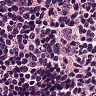
Metastatic tissue present: no